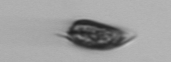
Label: Prorocentrum_triestinum